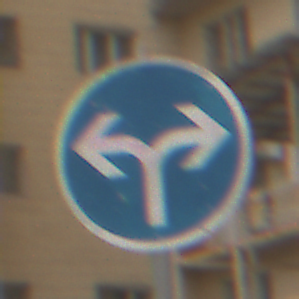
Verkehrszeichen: VorgeschriebeneFahrtrichtungRechtsOderLinks
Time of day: MorningAfternoon
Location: Outdoor (Urban)
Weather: Overcast
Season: NotSpecified
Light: Natural